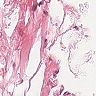
Metastatic tissue present: no